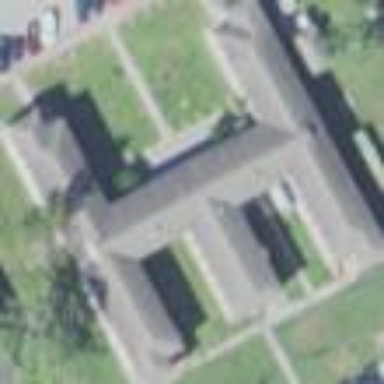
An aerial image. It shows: Building.